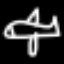
Label: airplane